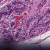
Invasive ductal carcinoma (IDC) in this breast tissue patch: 0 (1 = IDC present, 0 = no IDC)